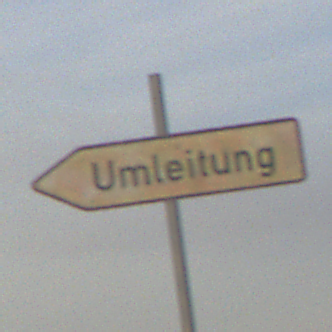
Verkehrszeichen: UmleitungswegweiserLinksweisend
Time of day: SunriseSunset
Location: Outdoor (Urban)
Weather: PartlyCloudy
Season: NotSpecified
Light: Natural